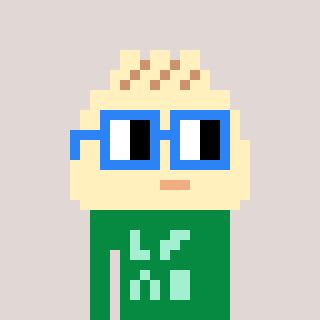
a pixel art character with square blue glasses, a porkbao-shaped head and a green-colored body on a warm background